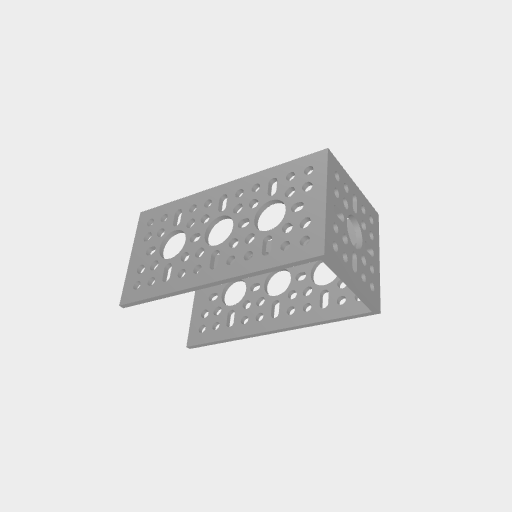
Part: AnglePatternBracket4-1